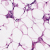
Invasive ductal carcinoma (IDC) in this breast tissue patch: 1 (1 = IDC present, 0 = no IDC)